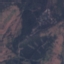
Land use / land cover: HerbaceousVegetation